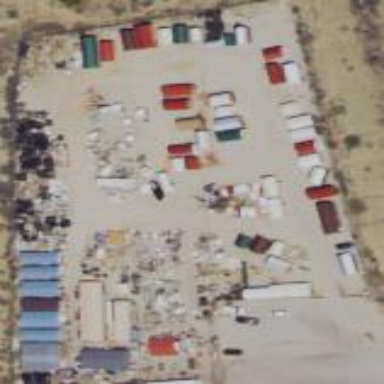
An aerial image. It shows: Scrap yard situated in industrial area.